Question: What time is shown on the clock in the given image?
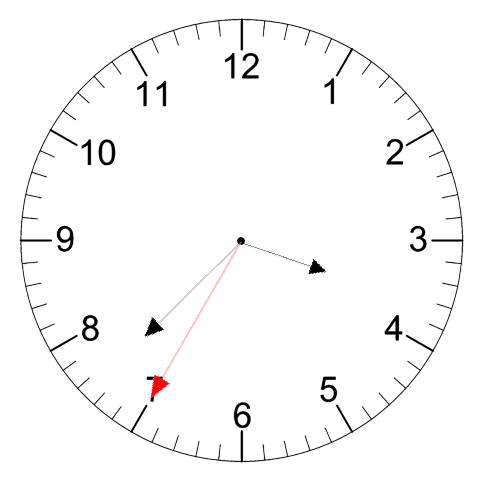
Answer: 03:37:35